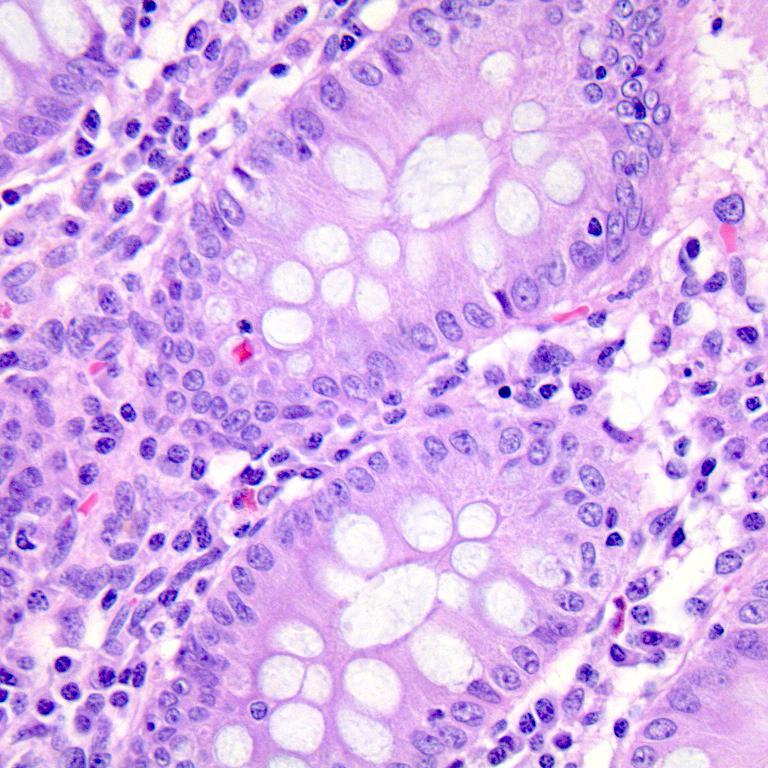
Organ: colon
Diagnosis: benign